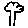
Label: tree